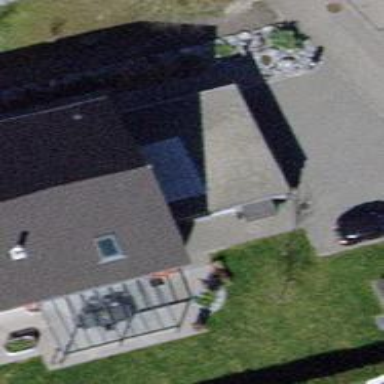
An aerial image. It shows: Garage building.